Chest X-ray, PA view. Patient: 58 years old, sex F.
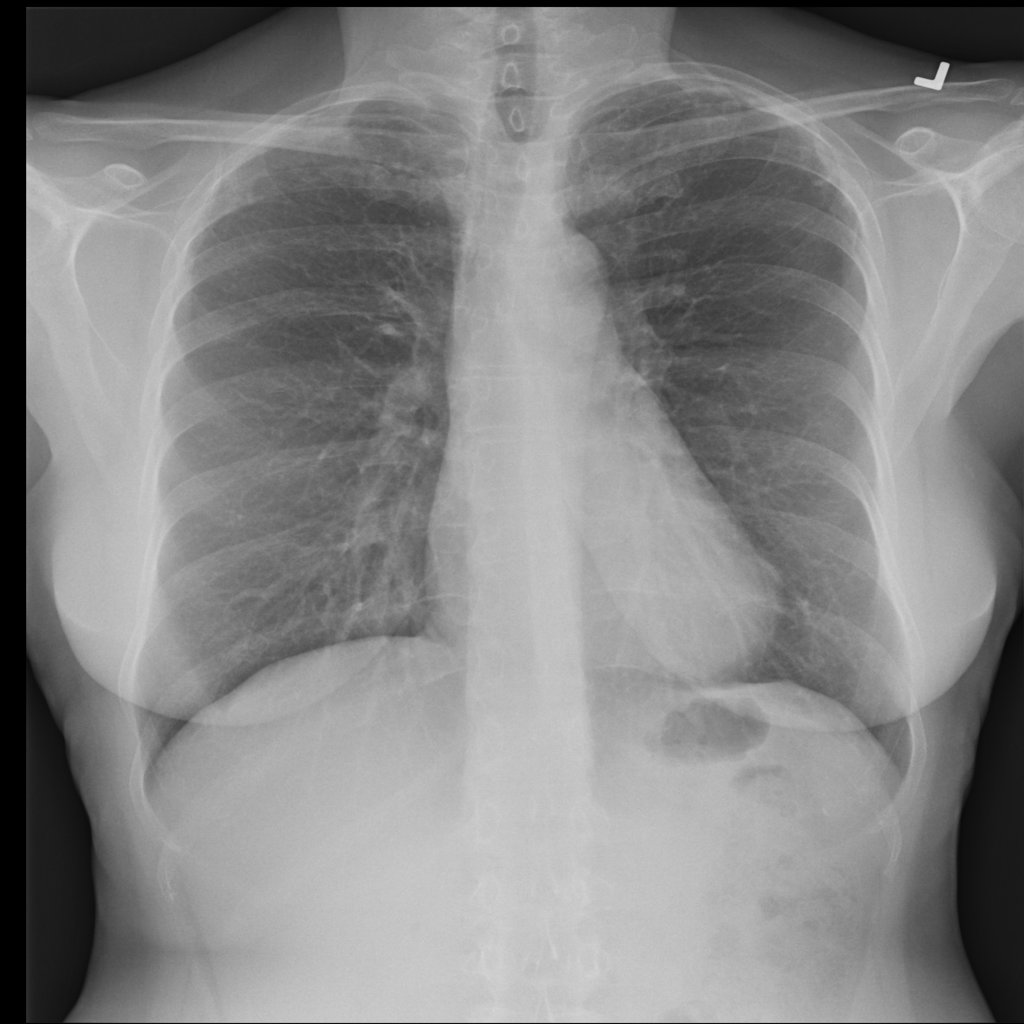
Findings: No Finding